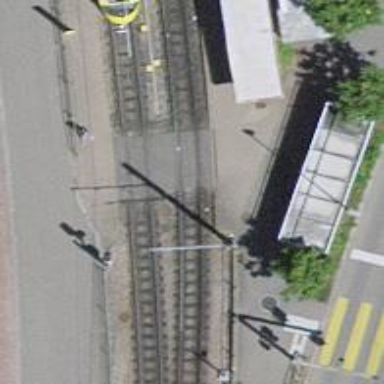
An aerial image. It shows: Uncontrolled railway crossing.